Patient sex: M
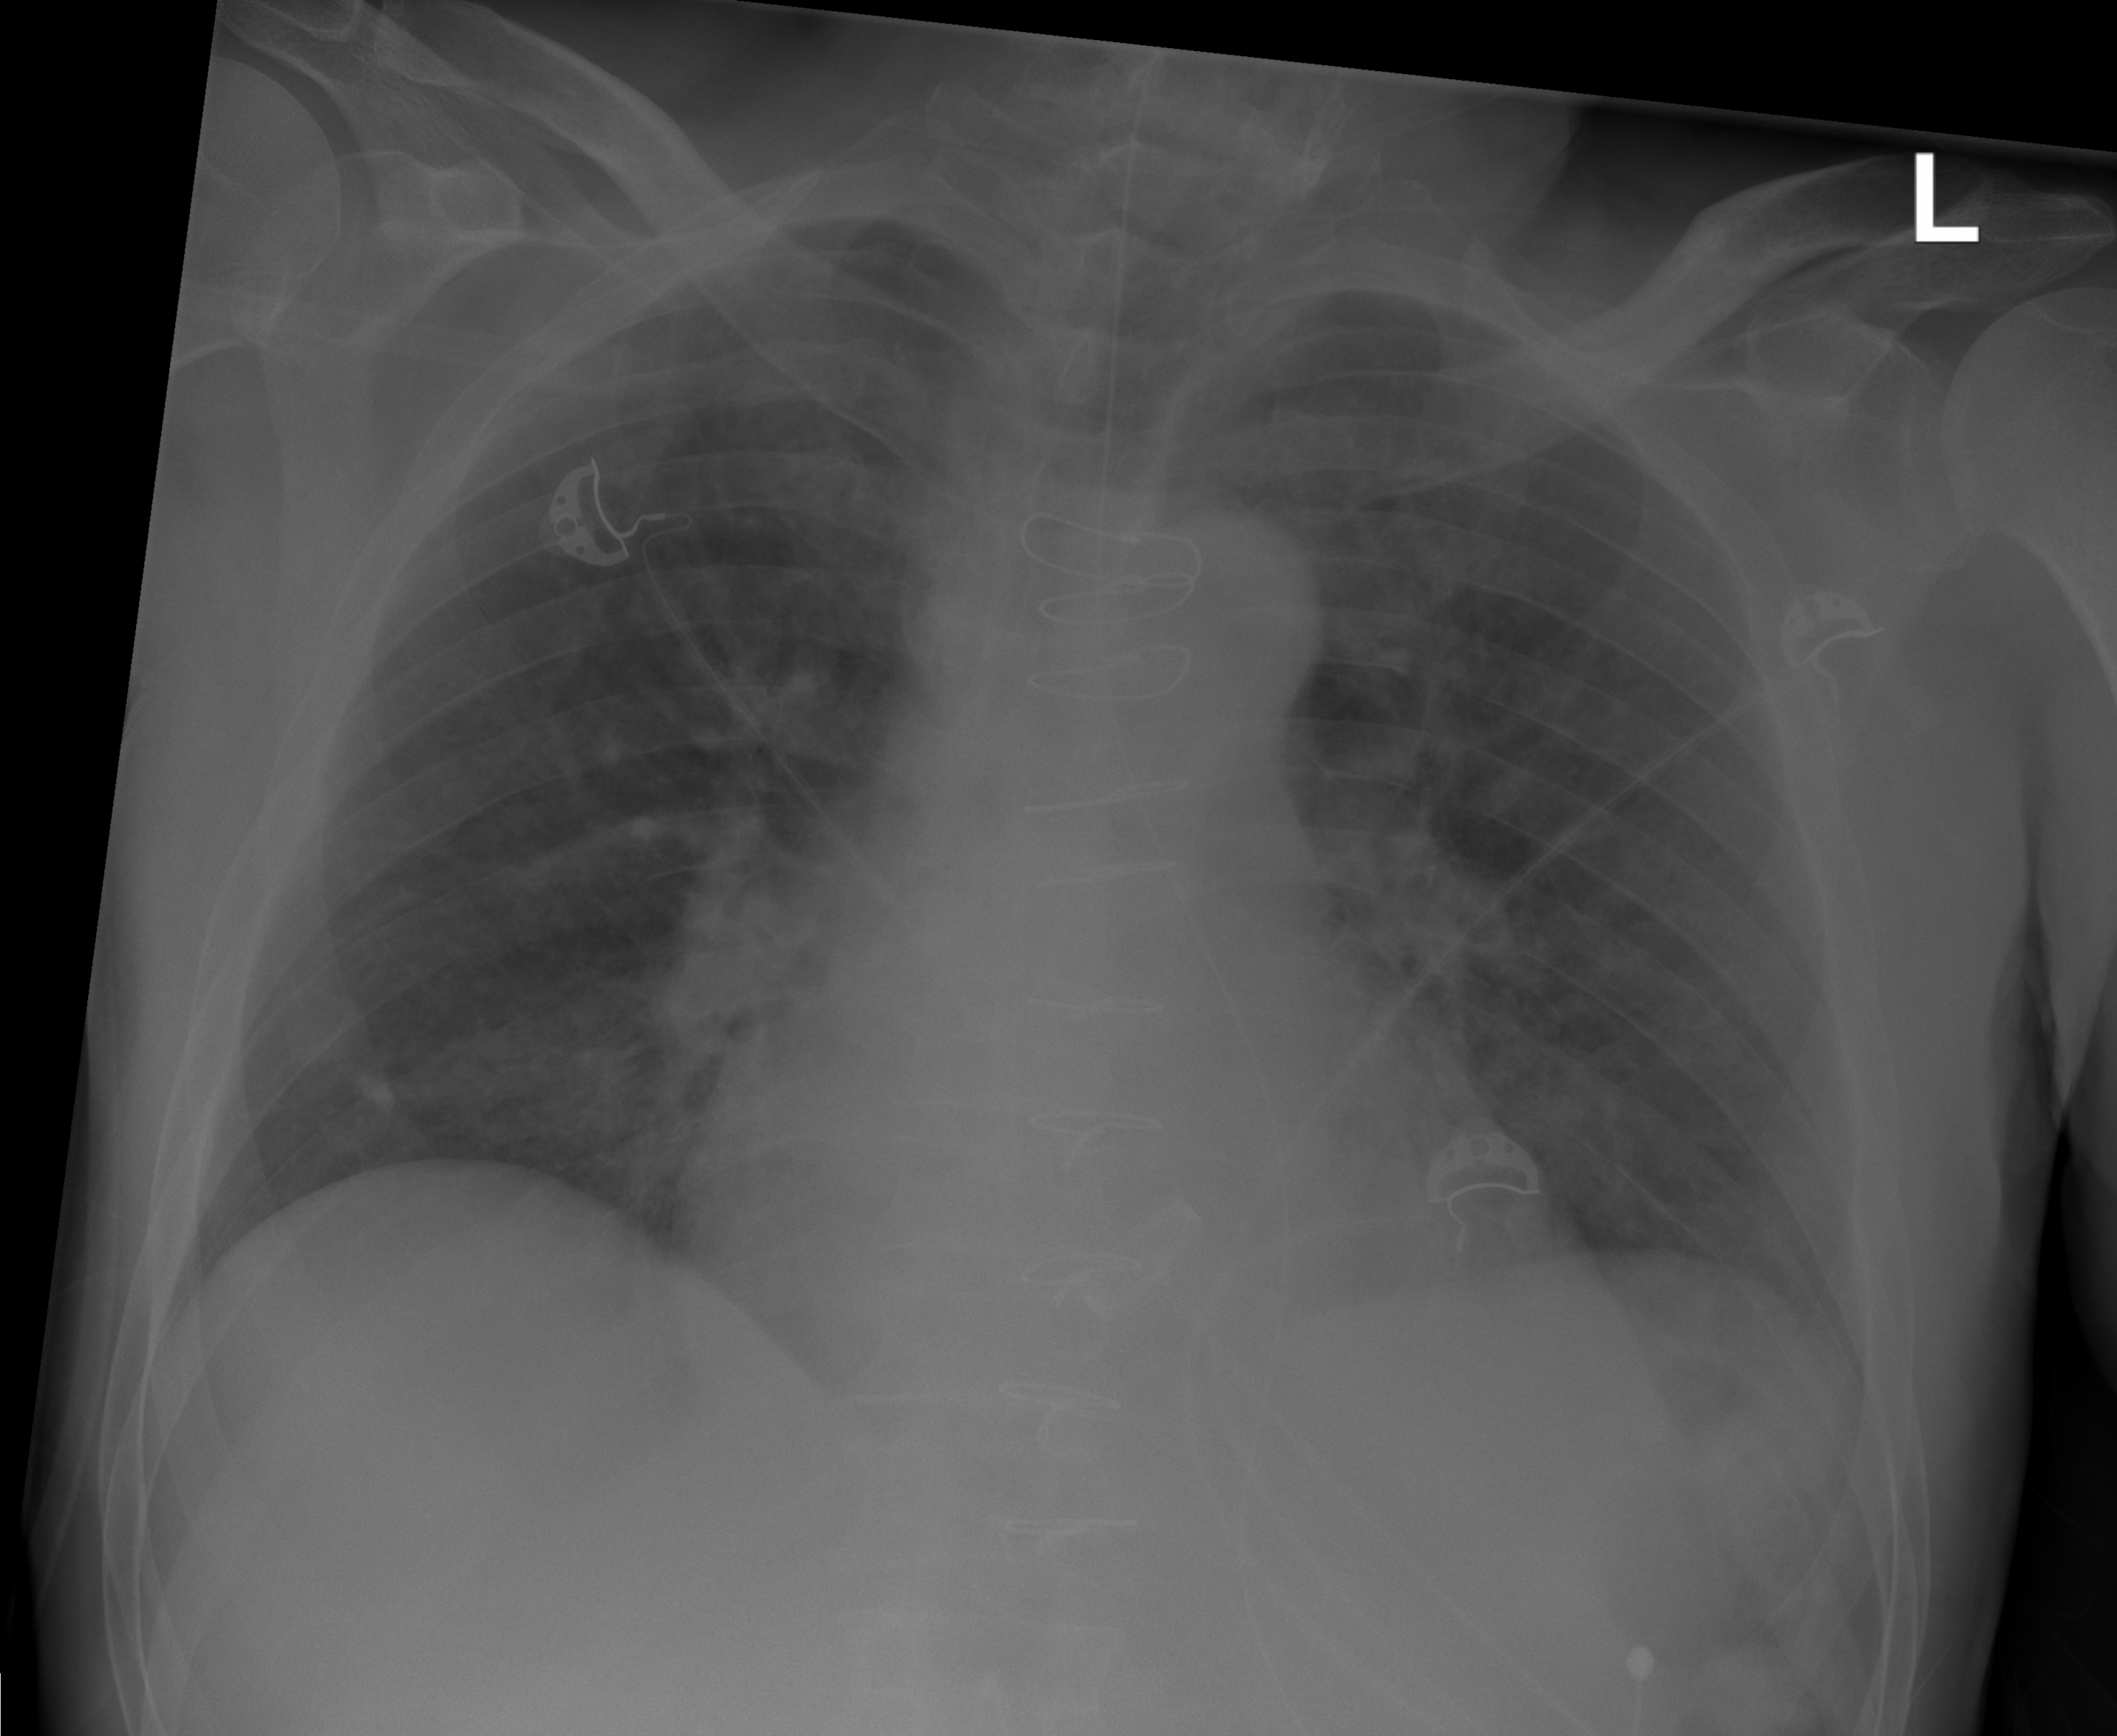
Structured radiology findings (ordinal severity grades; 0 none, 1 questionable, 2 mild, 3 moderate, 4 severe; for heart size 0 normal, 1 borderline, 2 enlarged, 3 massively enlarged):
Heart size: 0
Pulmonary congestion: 3
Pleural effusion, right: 0
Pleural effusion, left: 0
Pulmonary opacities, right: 2
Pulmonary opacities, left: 2
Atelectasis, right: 2
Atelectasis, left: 2